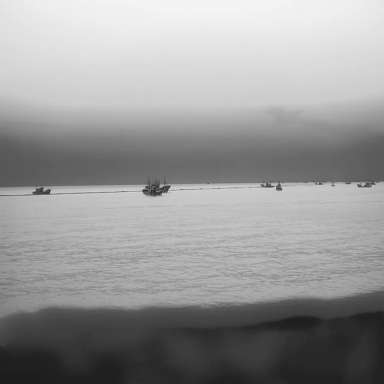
There are nine objects shown in the infrared image, including eight bulk_carriers, and a sailboat.